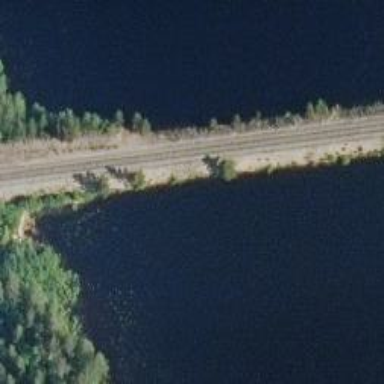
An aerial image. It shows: Railway track on embankment classified as B1.